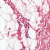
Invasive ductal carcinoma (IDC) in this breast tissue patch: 0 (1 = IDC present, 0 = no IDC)